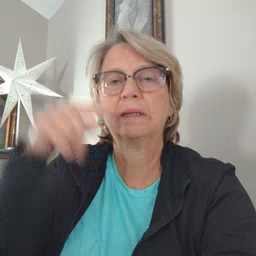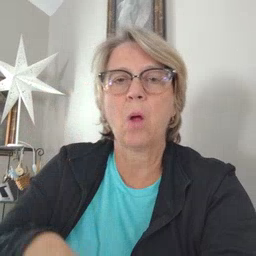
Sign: down